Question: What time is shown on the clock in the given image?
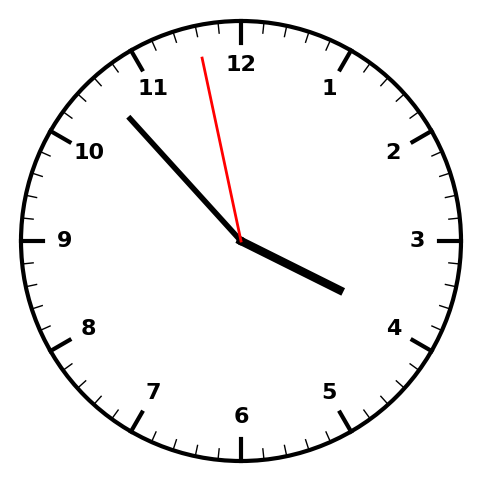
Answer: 03:52:58